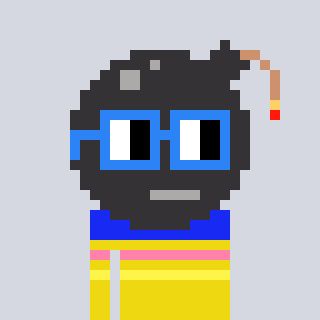
a pixel art character with square blue glasses, a bomb-shaped head and a yellow-colored body on a cool background